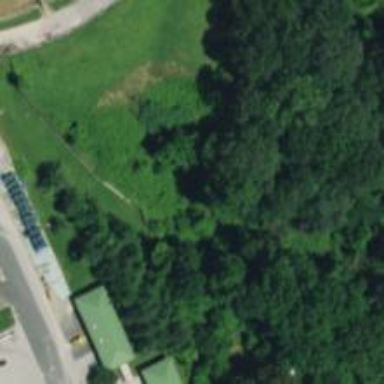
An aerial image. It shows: Disc golf tee area.